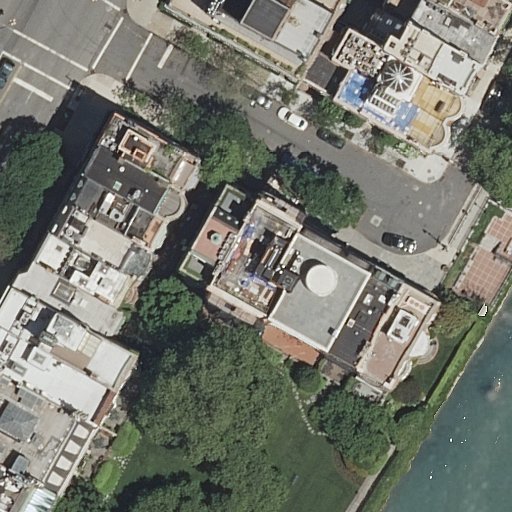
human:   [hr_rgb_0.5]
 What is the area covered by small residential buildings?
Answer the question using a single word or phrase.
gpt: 79m2

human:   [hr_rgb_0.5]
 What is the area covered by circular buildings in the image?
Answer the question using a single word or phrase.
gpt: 0m2

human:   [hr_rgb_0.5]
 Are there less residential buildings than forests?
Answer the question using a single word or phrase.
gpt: no

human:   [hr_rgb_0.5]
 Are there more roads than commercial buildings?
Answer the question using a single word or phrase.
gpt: yes

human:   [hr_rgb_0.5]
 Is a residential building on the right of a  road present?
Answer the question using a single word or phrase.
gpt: yes

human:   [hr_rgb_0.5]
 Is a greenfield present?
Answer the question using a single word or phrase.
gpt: no

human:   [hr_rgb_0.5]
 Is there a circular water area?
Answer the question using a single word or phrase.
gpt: no

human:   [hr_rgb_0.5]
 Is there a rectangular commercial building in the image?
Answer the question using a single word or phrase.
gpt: no

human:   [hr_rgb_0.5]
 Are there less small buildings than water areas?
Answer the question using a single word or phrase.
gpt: no

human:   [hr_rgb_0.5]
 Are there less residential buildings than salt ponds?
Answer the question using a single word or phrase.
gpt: no

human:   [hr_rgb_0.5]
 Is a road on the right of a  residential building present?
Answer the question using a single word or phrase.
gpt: yes

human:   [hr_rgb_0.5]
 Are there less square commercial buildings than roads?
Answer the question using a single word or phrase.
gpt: yes

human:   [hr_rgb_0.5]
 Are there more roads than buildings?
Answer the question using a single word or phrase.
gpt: no

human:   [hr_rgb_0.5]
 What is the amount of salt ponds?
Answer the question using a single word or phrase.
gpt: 0

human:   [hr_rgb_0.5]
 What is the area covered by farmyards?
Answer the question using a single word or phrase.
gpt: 0m2

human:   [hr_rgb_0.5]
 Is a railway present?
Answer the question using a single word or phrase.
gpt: no

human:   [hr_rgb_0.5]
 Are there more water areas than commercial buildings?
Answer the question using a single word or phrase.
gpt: no

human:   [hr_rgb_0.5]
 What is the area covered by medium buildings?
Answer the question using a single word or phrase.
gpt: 3533m2

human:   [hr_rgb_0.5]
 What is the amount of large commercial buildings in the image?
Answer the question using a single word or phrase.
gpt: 0

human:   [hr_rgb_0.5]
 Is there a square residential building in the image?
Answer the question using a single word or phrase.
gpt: no

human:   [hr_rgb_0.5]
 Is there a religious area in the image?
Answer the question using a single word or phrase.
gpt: no

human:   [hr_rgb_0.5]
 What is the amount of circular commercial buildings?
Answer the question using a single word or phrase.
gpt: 0

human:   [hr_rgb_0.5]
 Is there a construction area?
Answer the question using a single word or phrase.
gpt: no

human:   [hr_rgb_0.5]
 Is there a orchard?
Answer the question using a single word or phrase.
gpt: no

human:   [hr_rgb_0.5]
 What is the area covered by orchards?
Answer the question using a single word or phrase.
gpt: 0m2

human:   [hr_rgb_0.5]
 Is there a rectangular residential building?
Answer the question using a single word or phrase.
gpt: yes

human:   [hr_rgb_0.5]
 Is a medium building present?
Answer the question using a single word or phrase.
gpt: yes

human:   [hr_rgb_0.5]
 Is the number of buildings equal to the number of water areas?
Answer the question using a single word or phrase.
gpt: no

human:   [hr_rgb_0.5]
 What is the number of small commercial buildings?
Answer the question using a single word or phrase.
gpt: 0

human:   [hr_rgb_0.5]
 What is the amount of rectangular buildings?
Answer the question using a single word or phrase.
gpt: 20

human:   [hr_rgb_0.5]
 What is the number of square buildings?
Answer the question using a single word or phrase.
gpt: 0

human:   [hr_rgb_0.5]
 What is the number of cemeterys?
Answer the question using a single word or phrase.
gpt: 0

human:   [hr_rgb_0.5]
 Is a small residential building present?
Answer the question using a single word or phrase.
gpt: yes

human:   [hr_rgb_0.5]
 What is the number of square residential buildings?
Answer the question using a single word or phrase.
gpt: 0

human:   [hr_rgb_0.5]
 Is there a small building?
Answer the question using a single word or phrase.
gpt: yes

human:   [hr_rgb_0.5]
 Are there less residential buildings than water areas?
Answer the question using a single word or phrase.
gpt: no